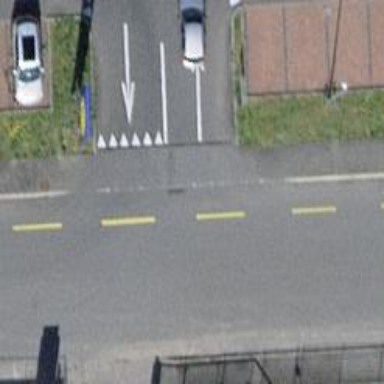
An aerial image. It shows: Unmarked road crossing.